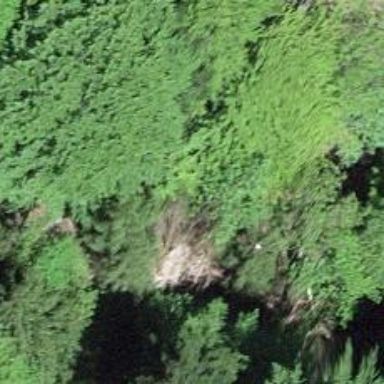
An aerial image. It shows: Cliff in nature.